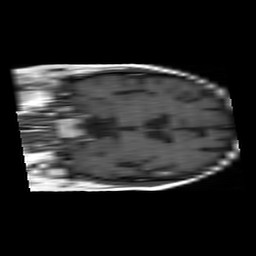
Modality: T1w
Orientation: coronal
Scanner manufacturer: philips
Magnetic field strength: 1.5 T
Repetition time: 0.5456 s
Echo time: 0.011 s